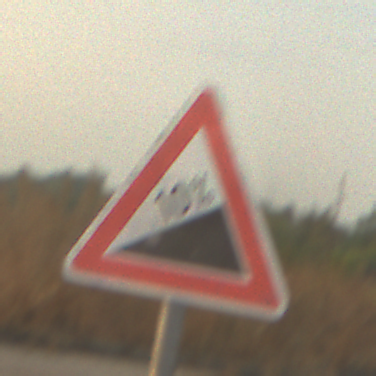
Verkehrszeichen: Steigung10
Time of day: SunriseSunset
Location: Outdoor (Suburban)
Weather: PartlyCloudy
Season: NotSpecified
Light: Natural